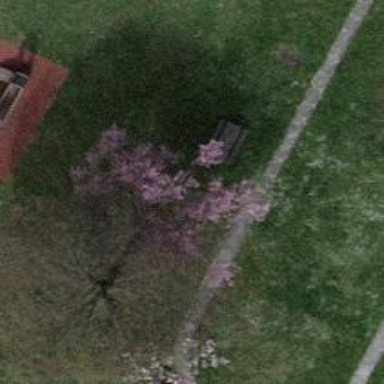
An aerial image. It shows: Picnic table located in leisure land area.